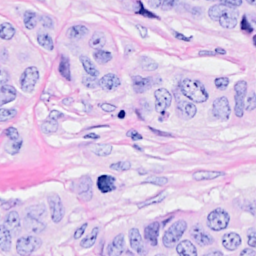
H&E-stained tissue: Breast